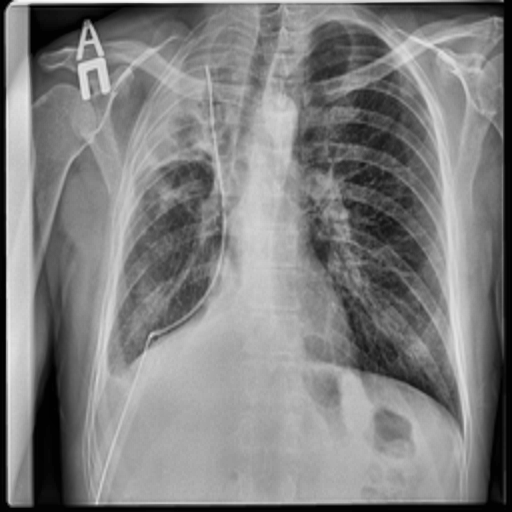
Finding: TUBERCULOSIS